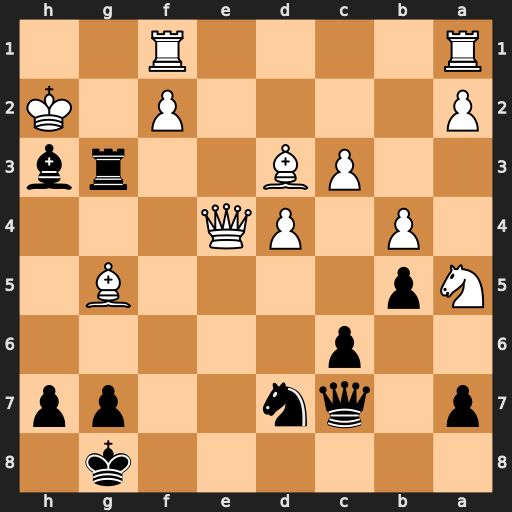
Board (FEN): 6k1/p1qn2pp/2p5/Np4B1/1P1PQ3/2PB2rb/P4P1K/R4R2
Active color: b
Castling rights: -
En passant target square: -
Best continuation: Rg2+ Kxh3 Qh2#